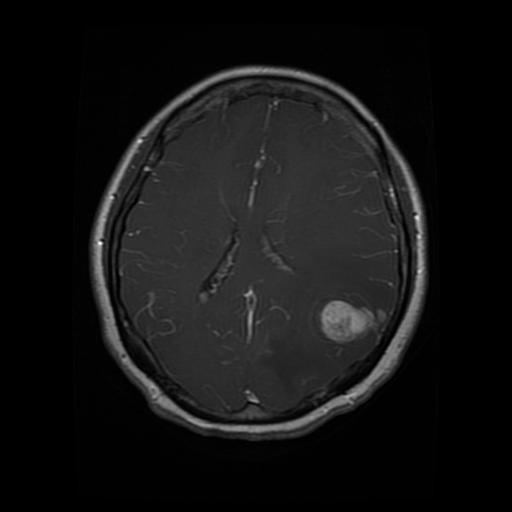
Label: glioma